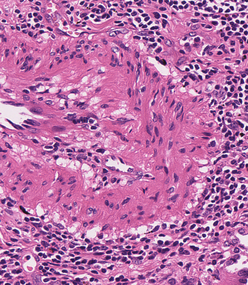
Tumor epithelial tissue: no
Tumor-associated stroma tissue: yes
Normal tissue: no